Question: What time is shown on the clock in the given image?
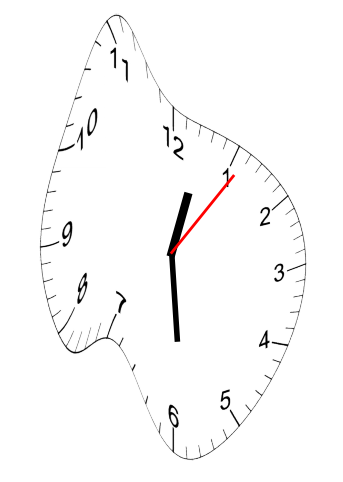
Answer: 12:29:06